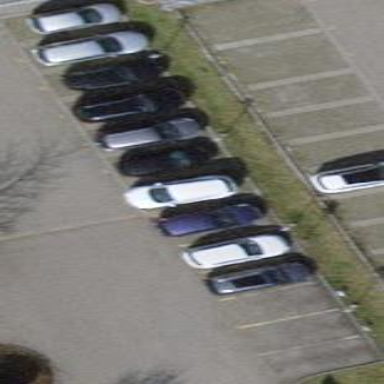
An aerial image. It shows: Street-side parking area.